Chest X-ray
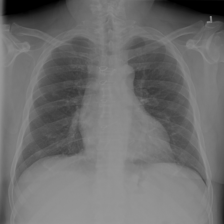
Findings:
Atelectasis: negative
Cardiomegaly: negative
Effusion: negative
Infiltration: negative
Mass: negative
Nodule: positive
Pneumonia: negative
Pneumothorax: negative
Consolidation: negative
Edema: negative
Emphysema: negative
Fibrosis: negative
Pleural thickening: negative
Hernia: negative